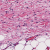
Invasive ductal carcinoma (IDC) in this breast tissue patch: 1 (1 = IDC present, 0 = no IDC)